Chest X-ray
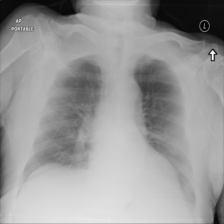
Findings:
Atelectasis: negative
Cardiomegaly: negative
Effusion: negative
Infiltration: negative
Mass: negative
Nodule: negative
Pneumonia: negative
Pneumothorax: negative
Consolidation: negative
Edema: negative
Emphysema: negative
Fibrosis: negative
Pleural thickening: negative
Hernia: negative